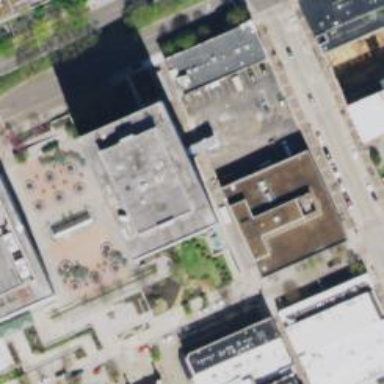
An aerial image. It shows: Government office building.